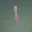
Label: 1